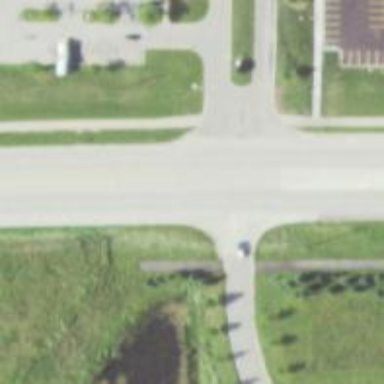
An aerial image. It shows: Secondary road.